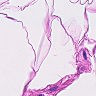
Metastatic tissue present: no